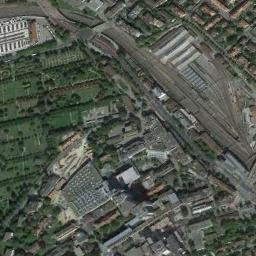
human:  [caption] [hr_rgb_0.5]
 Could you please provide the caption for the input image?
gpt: The railway station has lots of railways and some buildings and a green area is next to the railway station .

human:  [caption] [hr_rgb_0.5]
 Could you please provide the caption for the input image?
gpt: There are many buildings of different shapes and sizes beside the railway station .

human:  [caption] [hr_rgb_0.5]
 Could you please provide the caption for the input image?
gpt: The railway station is next to some trees and grass .

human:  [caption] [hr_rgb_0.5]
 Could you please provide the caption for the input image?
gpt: There is a railway station in a nice environment .

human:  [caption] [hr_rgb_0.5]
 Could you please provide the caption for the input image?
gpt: There are some green trees and buildings beside the railway station .